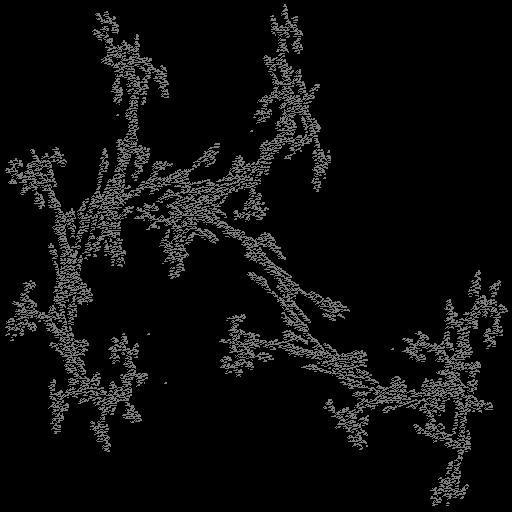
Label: greygoldenrod